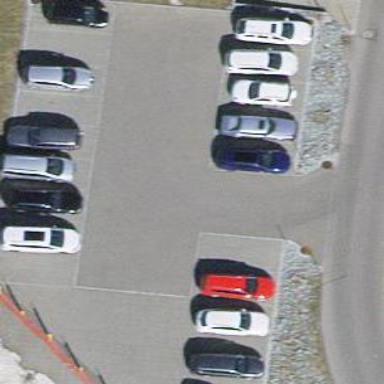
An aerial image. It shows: Road serving as parking aisle.